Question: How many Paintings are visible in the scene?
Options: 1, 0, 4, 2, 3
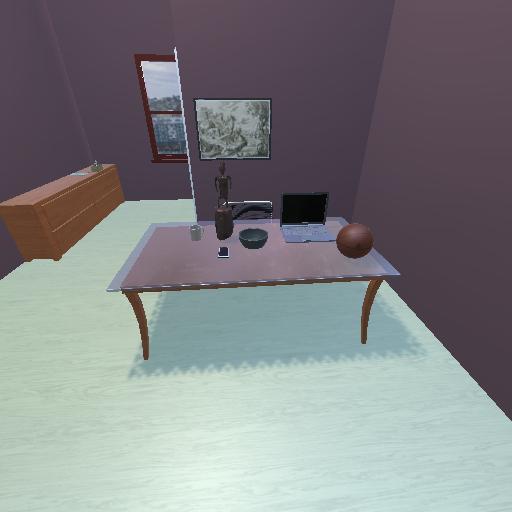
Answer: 1